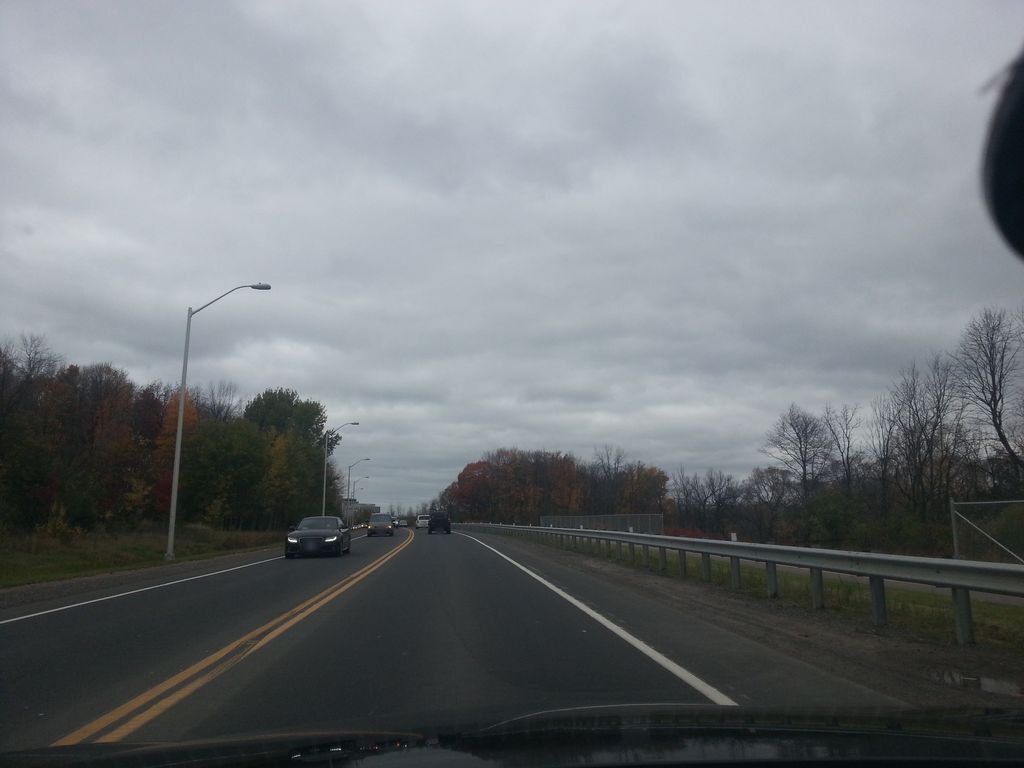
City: ottawa-gatineau